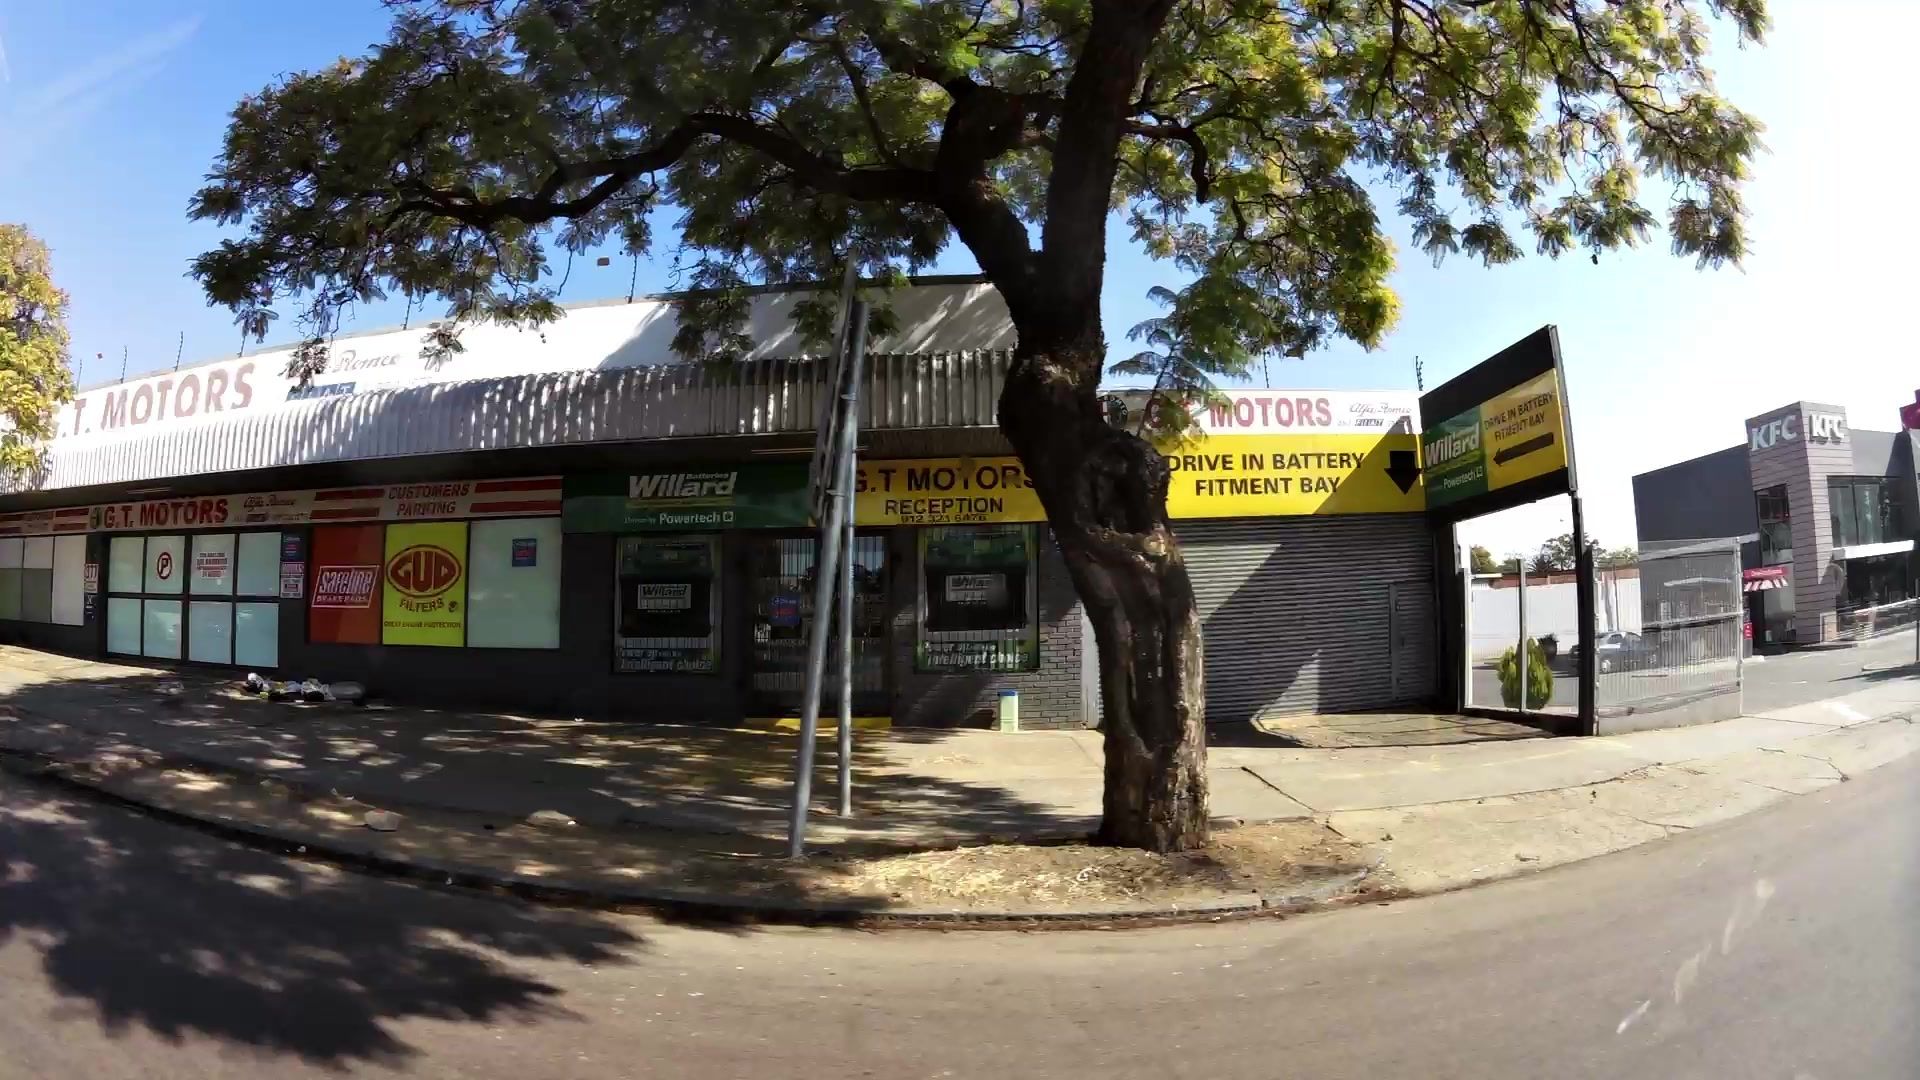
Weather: clear
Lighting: day
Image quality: good
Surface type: cycling surface
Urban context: urban centre
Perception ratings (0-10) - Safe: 4.92, Lively: 6.71, Beautiful: 7.53, Boring: 2.67, Depressing: 6.51, Wealthy: 5.25